Question: Anyone know what the control is called to achieve the functionality shown here in the iOS Stocks app?
I've been searching Google for things like 'Slidable UIView' but can't find anything!

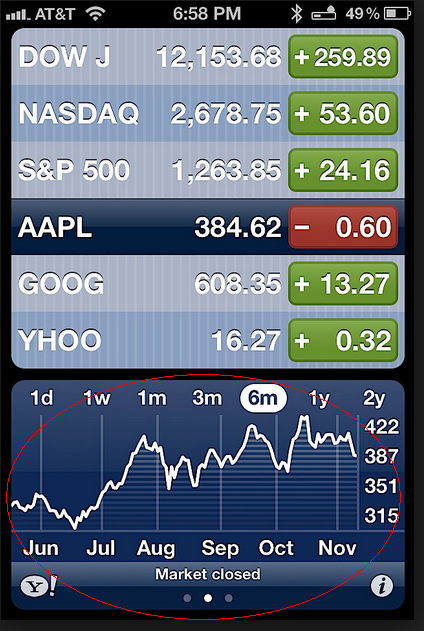
Answer: If you mean the graph, there's no native component for that, but you can use an external library, for example CorePlot:
<URL>
If you mean the scroll view with pages, it's just a UIScrollView with a content size of several pages and a UIPageController attached.